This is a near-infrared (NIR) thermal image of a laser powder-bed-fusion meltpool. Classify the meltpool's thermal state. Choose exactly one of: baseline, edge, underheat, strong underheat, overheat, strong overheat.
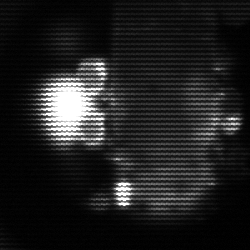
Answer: strong underheat